Field crop: maize
Growth stage: 2
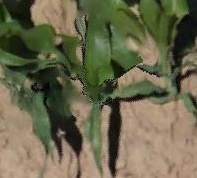
Species: maize